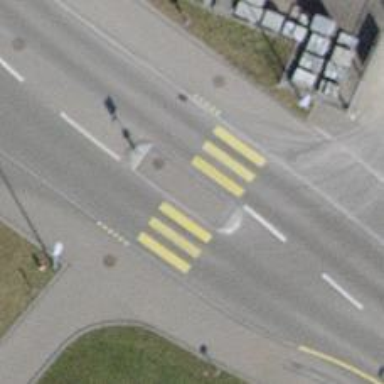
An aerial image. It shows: Path with asphalt surface and crossing.